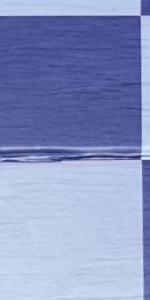
Label: Empty